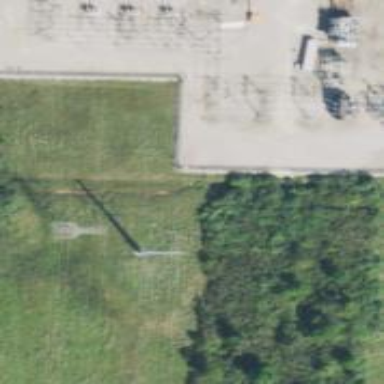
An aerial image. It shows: Lattice structure tower used for power transmission.